Question: Here is a fiddle of my code: <URL>
Here is the HTML:
'''
<div class="blog-entry">
<ol>
<li><h4 class="title"><a href="">10 moments in cinematic history changing thus</a></h4></li>
<li><h4 class="title"><a href="">Testing this theme with image</a></h4></li>
<li><h4 class="title"><a href="">More experimental things and more</a></h4></li>
<li><h4 class="title"><a href="">The video that defined a new definition</a></h4></li>
</ol>
</div>
'''
And the CSS:
'''
body {
padding: 50px;
}
.blog-entry {
padding-left: 32px;
position: relative;
width: 248px;
}
.blog-entry ol {
color: #999999;
font: italic 3em Arial,sans-serif;
list-style-type: decimal;
}
.blog-entry h4.title {
color: #48423F;
font-family: Arial,sans-serif;
font-size: 16px;
padding-left: 25px;
padding-right: 33px;
text-shadow: none;
}
'''
I want each list item to align from the top part of the number. Look at this picture as an example:
How can I do this? Feel free to update the fiddle: <URL>
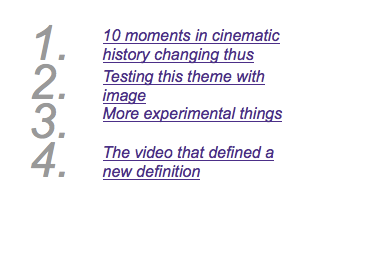
Answer: Only solution i found is, both the font-size of the li and h4 class should be the same.
Check here the other one <URL>